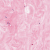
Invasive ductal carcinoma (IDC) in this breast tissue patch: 0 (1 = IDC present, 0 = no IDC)